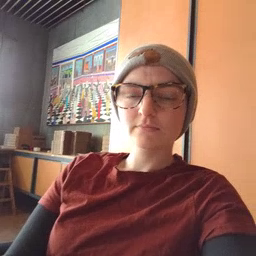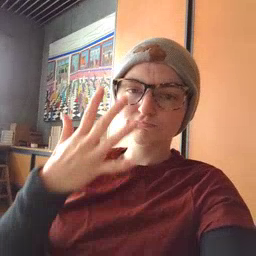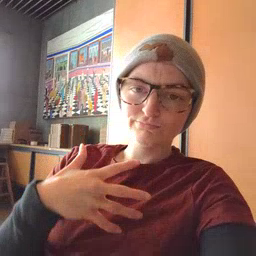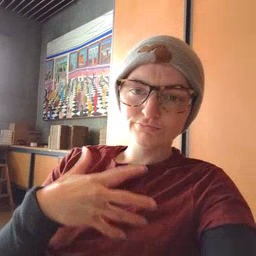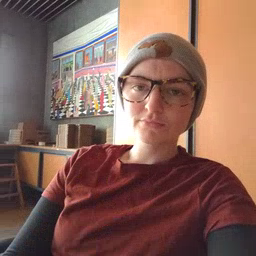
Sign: sad